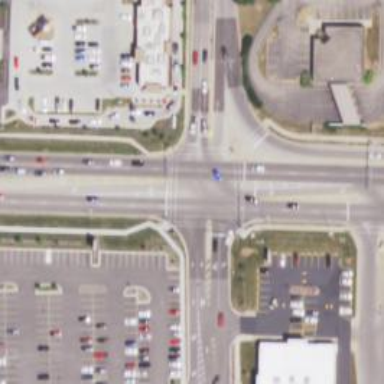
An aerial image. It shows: Solid crossing edge road marking.